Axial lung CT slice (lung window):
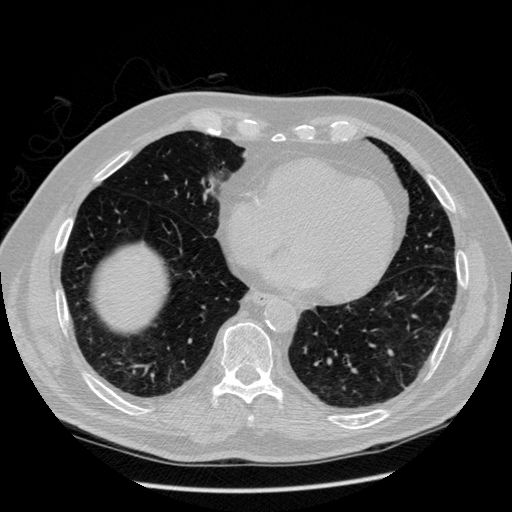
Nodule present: no